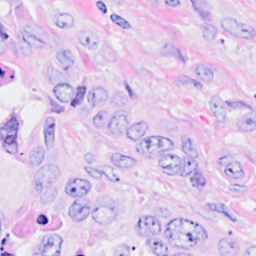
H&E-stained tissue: Breast